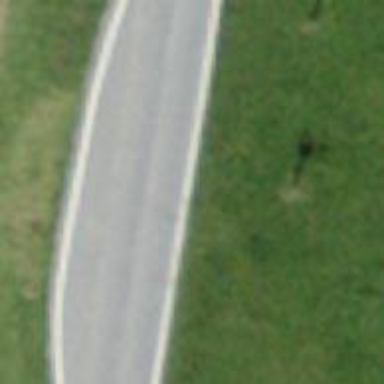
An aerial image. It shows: Passing place on the road.